Question:
I have to use a picture, Stackoverflow says:
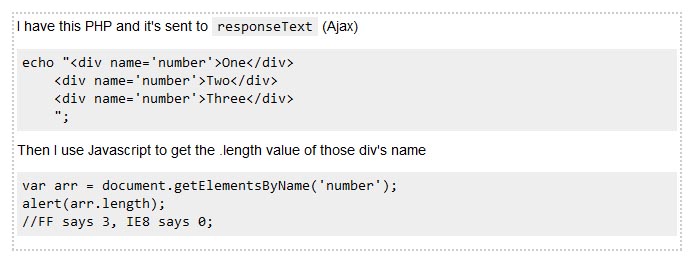
Answer: Internet Explorer has no problems with the length property. If it didn't support it, then it would report 'undefined' not '0'.
The HTML is invalid, there is no 'name' attribute for the 'div' element. Internet Explorer is just error recovering in a different way to Firefox and not matching the div elements with 'getElementsByName'
> Elements that support both the NAME attribute and the ID attribute are included in the collection returned by the getElementsByName method, but in the collection.
-- <URL>
Use a class instead. Internet Explorer 8 doesn't have a native 'getElementsByClassName', but there are no shortage of <URL>.